Field crop: maize
Growth stage: 2
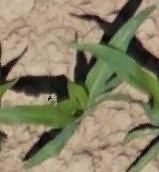
Species: maize